Interaction volume radius: 5 \u00c5
Interaction volume height: 20 \u00c5
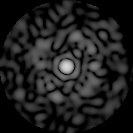
Disorder parameter: 0.8367